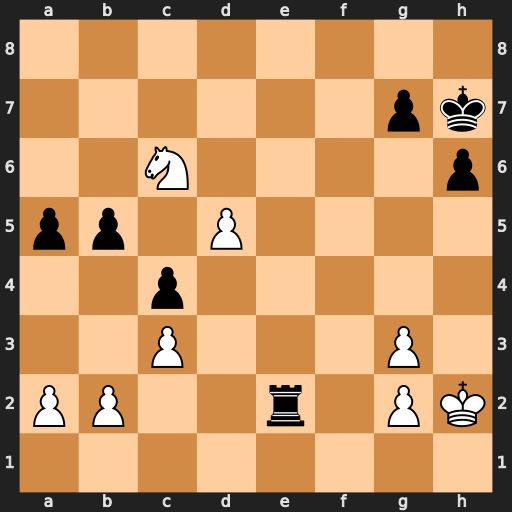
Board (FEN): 8/6pk/2N4p/pp1P4/2p5/2P3P1/PP2r1PK/8
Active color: w
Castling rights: -
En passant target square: -
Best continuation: d6 Re6 d7